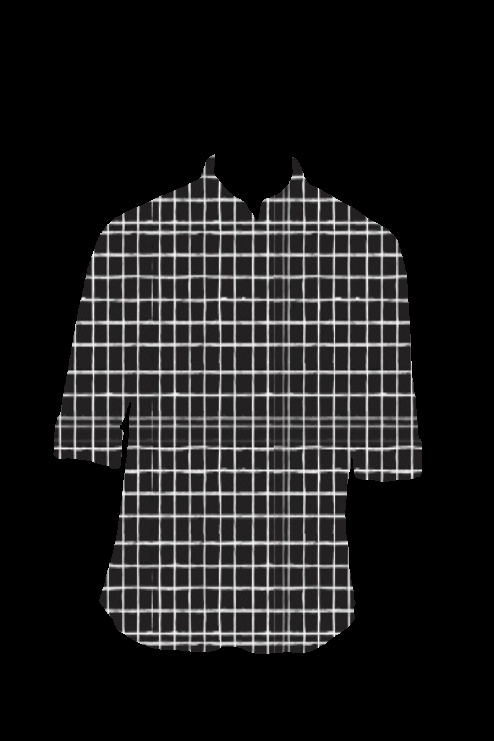
black white grid tee